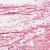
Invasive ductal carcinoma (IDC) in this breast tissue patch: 0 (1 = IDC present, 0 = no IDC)